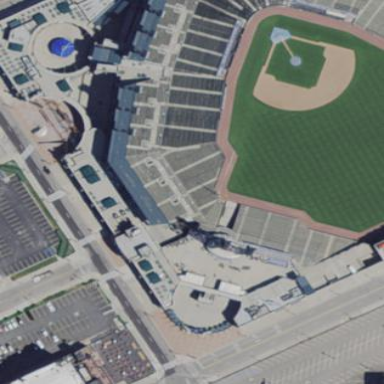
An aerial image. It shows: Baseball stadium. The stadium building is surrounded by wall.